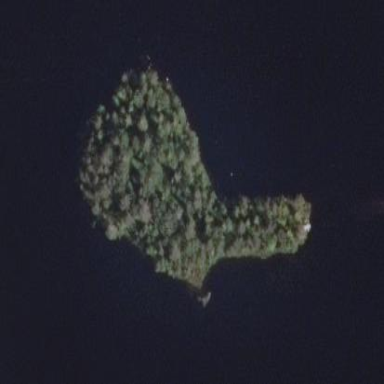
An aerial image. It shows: Islet covered with needle-leaved woodland.